Field crop: tomato
Growth stage: 2
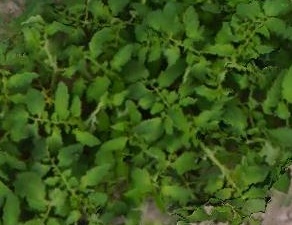
Species: tomato